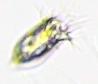
Label: Tintinnid